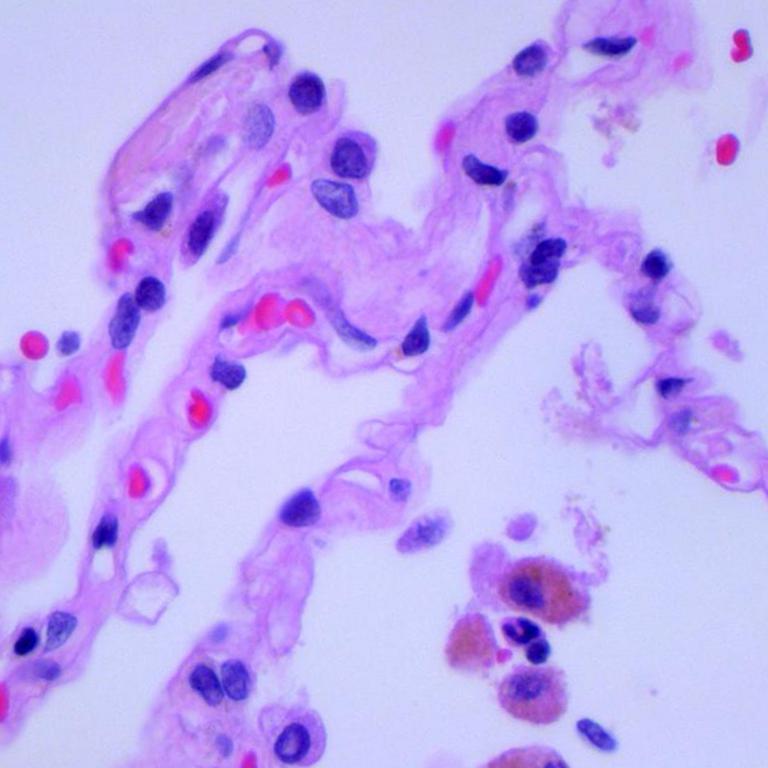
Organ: lung
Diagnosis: benign